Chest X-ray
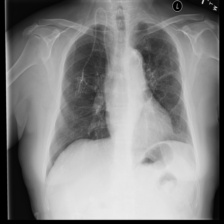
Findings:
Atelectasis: negative
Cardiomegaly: negative
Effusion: negative
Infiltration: positive
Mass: negative
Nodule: negative
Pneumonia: negative
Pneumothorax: negative
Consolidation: negative
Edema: negative
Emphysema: negative
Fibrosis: negative
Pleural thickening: negative
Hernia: negative